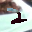
Label: 2